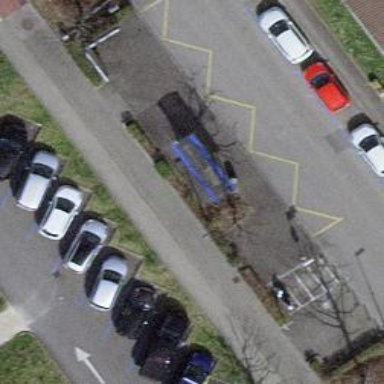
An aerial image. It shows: Bus stop with shelter. It is platform for public transport.